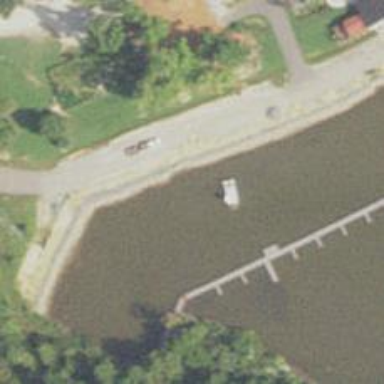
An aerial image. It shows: Man-made pier.